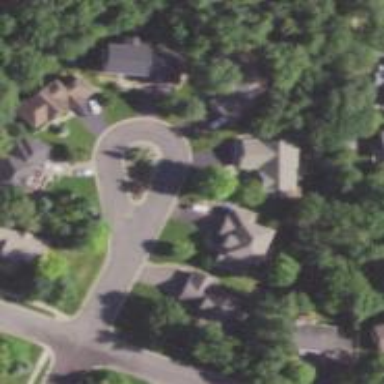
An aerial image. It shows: Turning loop on the road.